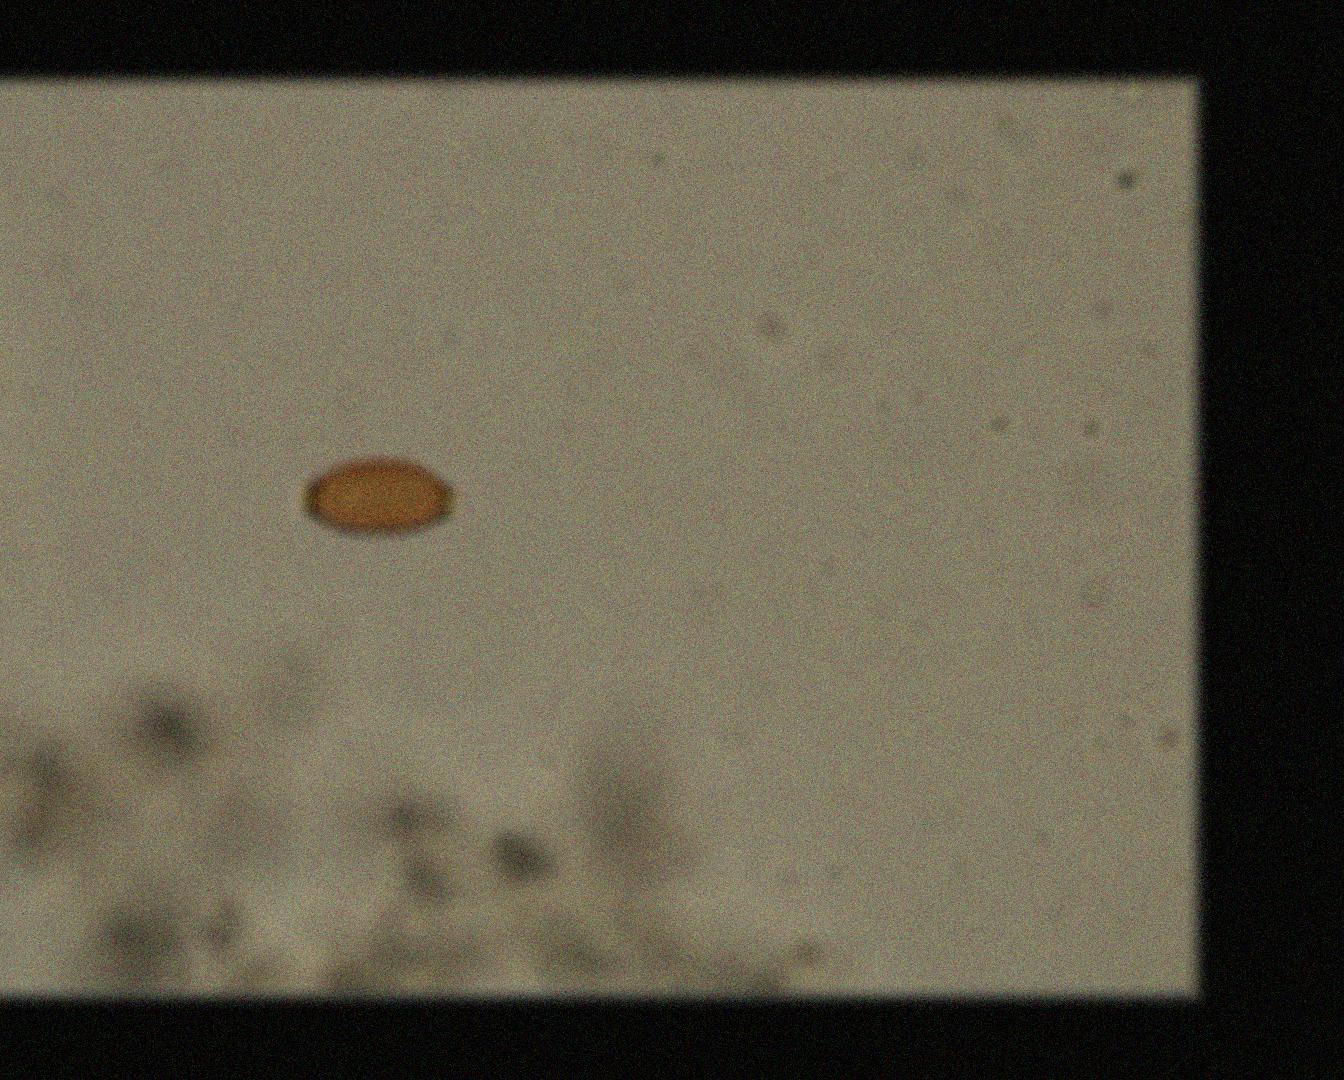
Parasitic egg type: Trichuris trichiura